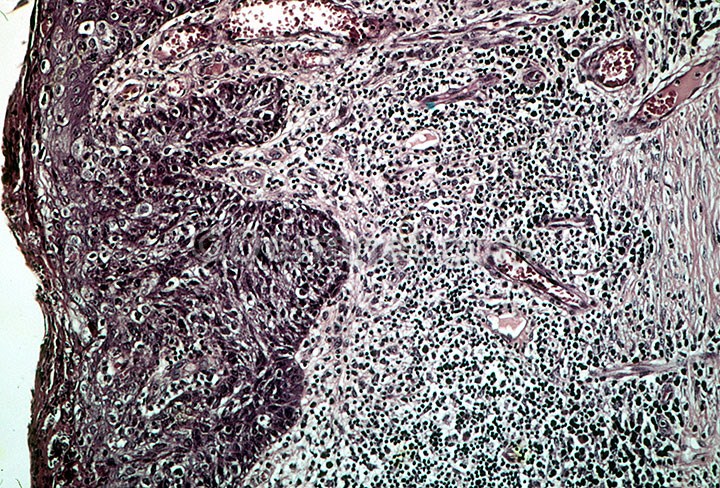
Disease: Actinic Keratosis Basal Cell Carcinoma and other Malignant Lesions